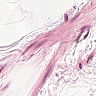
Metastatic tissue present: no